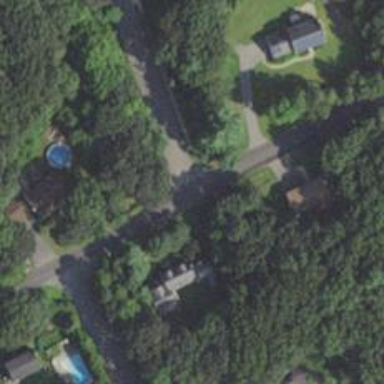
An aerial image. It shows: Residential road with asphalt surface and sidewalk on the left side.